CT angiography, arterial phase; slice 276 of 329; volume shape [512, 512, 329], voxel spacing [0.7812, 0.7812, 2.0] mm
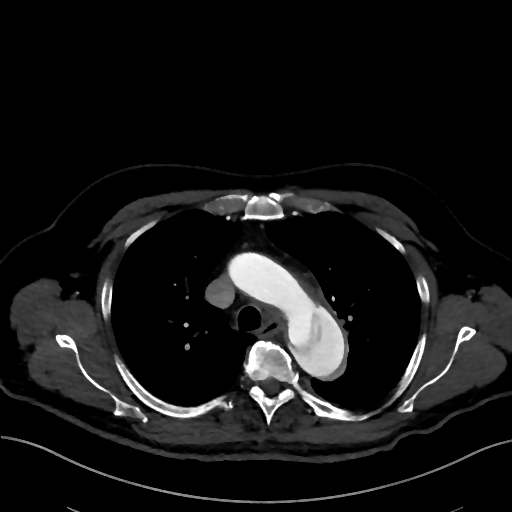
True lumen volume: 189.18 mL
False lumen volume: 203.04 mL